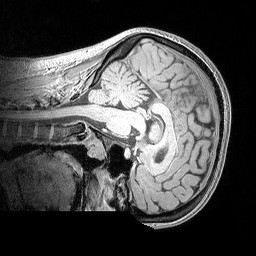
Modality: MP2RAGE
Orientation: sagittal
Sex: female
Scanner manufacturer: siemens
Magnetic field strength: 3 T
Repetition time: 5 s
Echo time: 0.00292 s